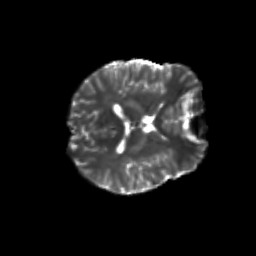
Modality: T2w
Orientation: axial
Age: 19
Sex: male
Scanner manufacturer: siemens
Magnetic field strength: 3 T
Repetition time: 3.5 s
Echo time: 0.113 s